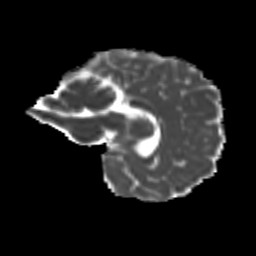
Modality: MD
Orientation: sagittal
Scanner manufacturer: siemens
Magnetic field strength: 3 T
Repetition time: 9.2 s
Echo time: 0.084 s